Question: I'm not sure why my 'VLOOKUP' formula is not working like the screenshot below. The value is right there as highlighted. I want to output the value in Column G, but changing the 3rd parameter to 1 or 2 doesn't work.
Help is appreciated. Thanks much in advance.
Formula: ='VLOOKUP(B2,$F$1:$G$421,2,FALSE)'

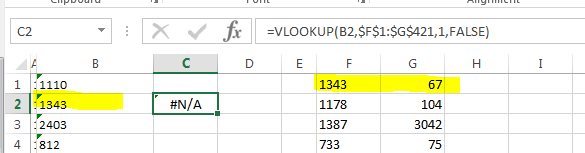
Answer: One thing you may want to look at.
I notice your data is left justified and that's normally the case for textual rather than numeric fields - it's to left justify numerics but it's neither the default nor the general practice.
If they textual, there's a chance one or more of them may have leading or trailing spaces. That would prevent the lookup from finding a match.
Select (in turn) 'B2' and 'F1' and use the arrow keys in the formula box to check this is not the case.
In cases like this, I tend to (temporarily) set 'B2' to the formula '=F1' just to see if it can find a match that's guaranteed (then use to revert).
If that change results in the lookup working then obviously the (original) 'B2' and 'F1' are the same value, and you need to work out why (hidden spaces, wrong types, and so on).